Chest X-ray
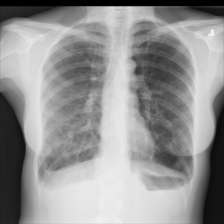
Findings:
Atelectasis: negative
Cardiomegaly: negative
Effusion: negative
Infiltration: negative
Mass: negative
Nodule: negative
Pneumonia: negative
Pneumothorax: positive
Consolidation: negative
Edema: negative
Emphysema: negative
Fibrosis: negative
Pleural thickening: negative
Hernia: negative